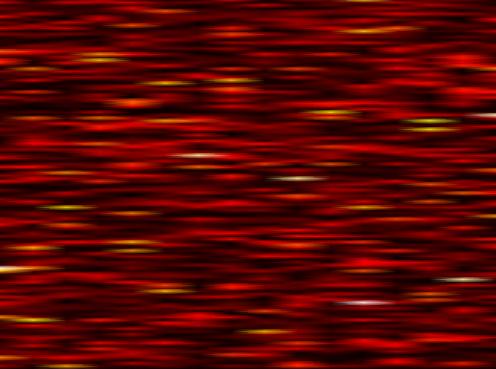
Label: WOLA